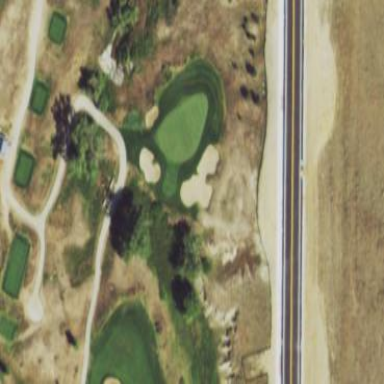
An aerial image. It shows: Rough area on grassy golf course.